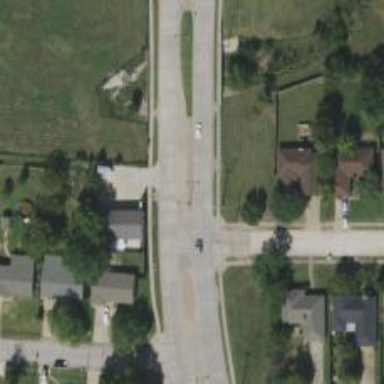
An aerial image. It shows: Secondary road.